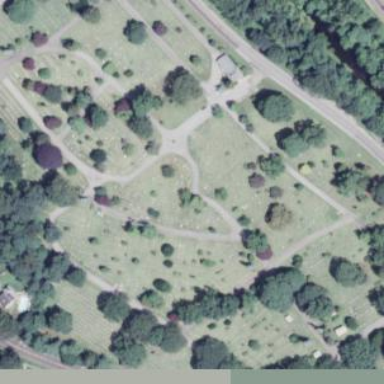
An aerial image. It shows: Cemetery.